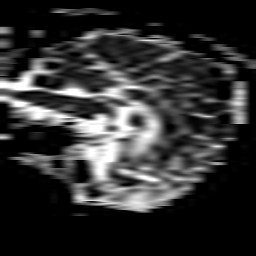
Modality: ADC
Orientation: sagittal
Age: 76
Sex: female
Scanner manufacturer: philips
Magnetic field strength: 3 T
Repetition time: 3.71 s
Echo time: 0.059 s